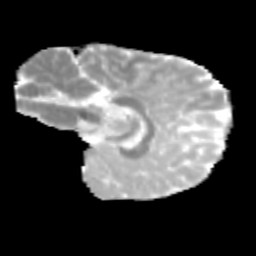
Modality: MD
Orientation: sagittal
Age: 11
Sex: male
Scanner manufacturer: siemens
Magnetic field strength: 3 T
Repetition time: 3.8 s
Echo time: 0.07 s